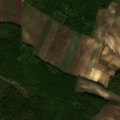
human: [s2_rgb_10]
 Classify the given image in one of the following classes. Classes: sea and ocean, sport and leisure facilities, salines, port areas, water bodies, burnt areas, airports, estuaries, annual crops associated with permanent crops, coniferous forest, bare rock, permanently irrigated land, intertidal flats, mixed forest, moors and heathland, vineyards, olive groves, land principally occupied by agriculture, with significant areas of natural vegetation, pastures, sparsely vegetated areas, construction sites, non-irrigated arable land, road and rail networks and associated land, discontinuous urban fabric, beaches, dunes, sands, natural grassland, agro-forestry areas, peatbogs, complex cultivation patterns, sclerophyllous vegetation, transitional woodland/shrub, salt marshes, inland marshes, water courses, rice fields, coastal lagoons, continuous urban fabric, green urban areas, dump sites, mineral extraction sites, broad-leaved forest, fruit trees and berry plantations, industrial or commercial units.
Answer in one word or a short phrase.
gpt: non-irrigated arable land, broad-leaved forest